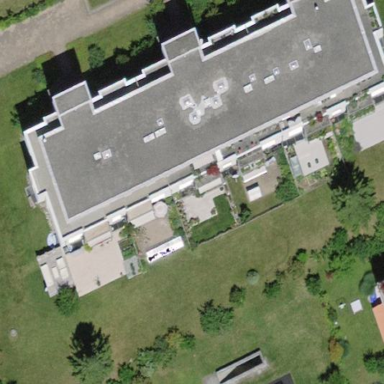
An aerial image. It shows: Garden that is leisure land.